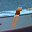
Label: 1